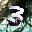
Label: 3